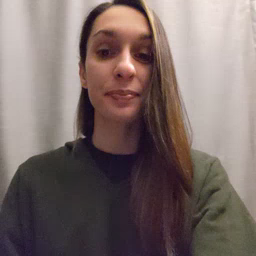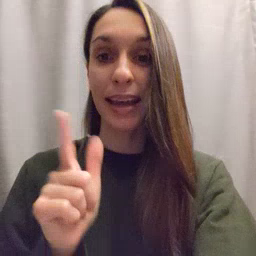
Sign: later